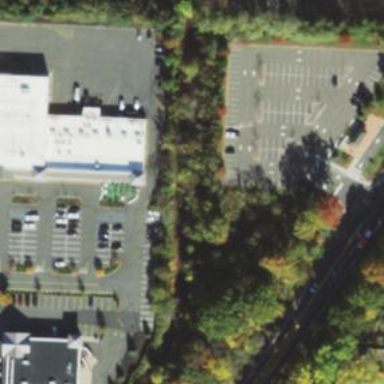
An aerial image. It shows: Parking area with asphalt surface. This is surface parking with park-and-ride facility.